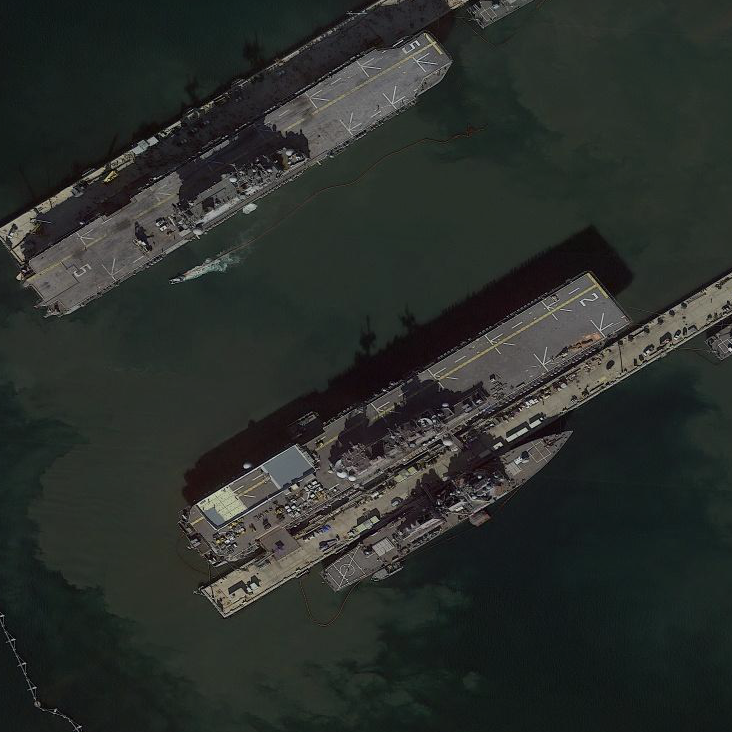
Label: assault